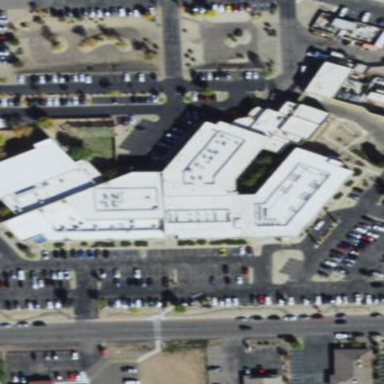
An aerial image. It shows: Commercial building.